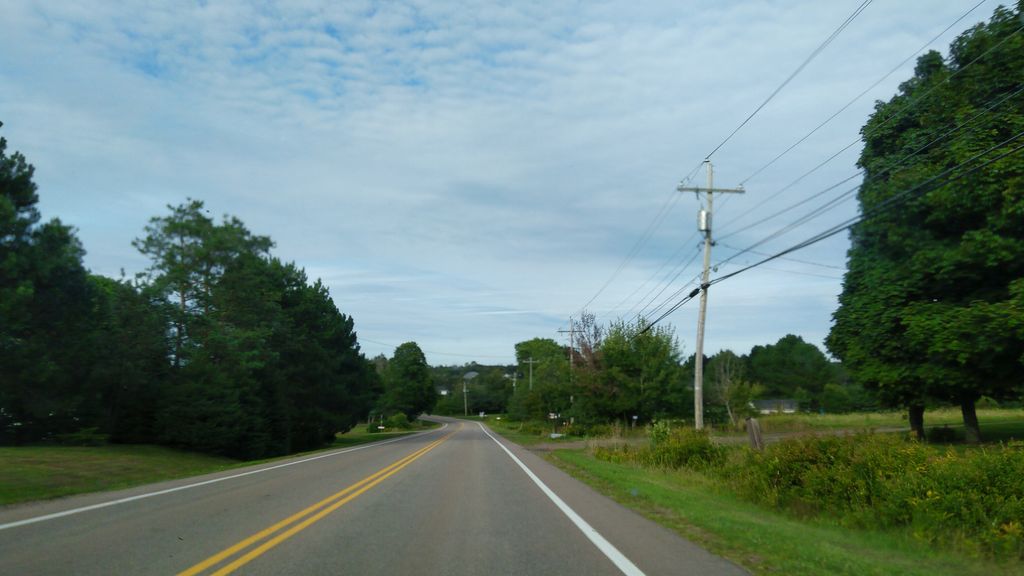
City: charlottetown